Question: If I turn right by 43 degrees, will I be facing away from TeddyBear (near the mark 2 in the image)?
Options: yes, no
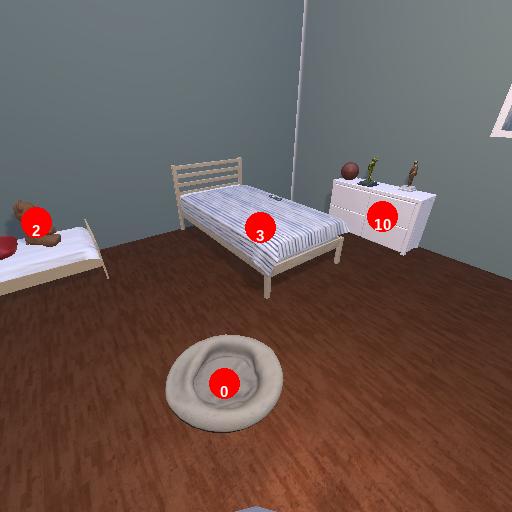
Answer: yes